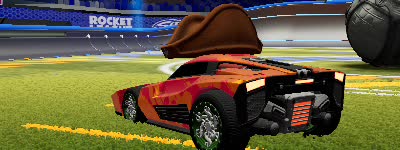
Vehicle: breakout